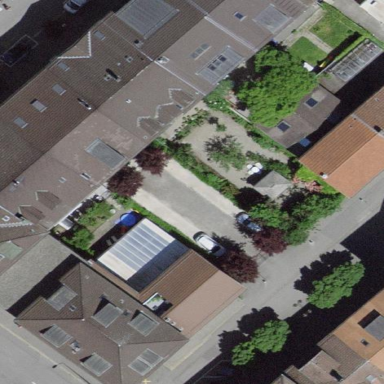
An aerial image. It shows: Hipped-roof building with apartments.